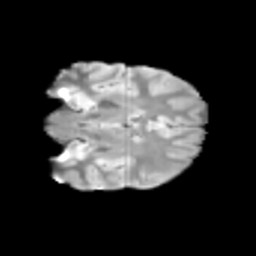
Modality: T2w
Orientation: coronal
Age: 12
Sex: female
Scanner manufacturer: siemens
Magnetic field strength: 3 T
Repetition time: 3.8 s
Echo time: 0.07 s